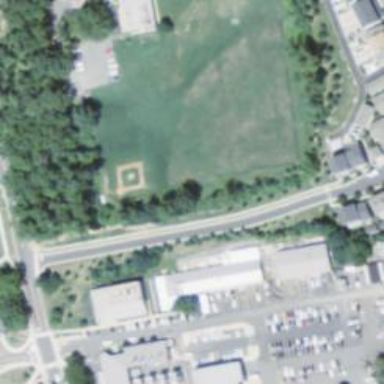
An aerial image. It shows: Baseball pitch with ground surface.